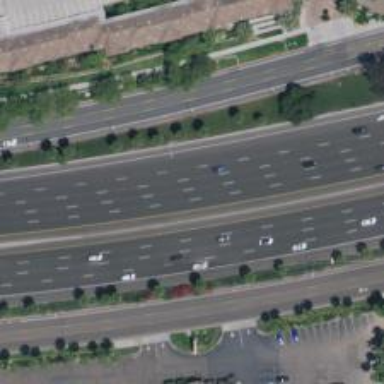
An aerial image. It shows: Motorway.